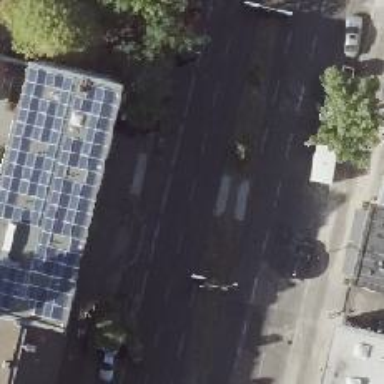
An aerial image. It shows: Secondary road with asphalt surface. There is shared bus and cycle lane on the right side.